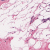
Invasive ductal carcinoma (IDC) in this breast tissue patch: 0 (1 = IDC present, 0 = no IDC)